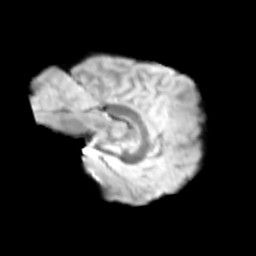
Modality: T2w
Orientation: sagittal
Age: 12
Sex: male
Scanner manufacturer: siemens
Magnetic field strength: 3 T
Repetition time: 3.8 s
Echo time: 0.07 s